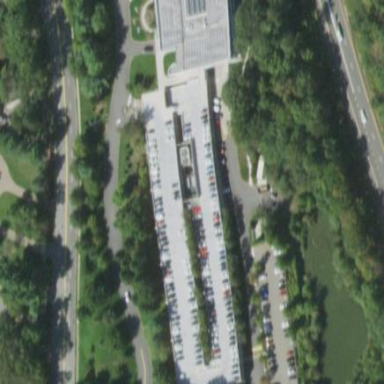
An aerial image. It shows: Multi-storey parking building.